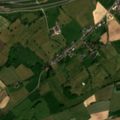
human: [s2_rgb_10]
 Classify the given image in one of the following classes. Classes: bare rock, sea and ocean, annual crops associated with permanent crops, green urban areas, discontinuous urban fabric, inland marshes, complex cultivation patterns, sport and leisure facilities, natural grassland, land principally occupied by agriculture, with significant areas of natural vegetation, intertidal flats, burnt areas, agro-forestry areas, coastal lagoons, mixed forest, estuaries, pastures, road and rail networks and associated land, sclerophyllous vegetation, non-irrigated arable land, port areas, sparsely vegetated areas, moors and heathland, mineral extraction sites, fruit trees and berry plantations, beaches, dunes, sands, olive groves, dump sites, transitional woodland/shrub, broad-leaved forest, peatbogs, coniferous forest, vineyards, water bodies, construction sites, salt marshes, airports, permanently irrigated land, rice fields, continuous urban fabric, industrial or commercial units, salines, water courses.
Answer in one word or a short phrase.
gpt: industrial or commercial units, pastures